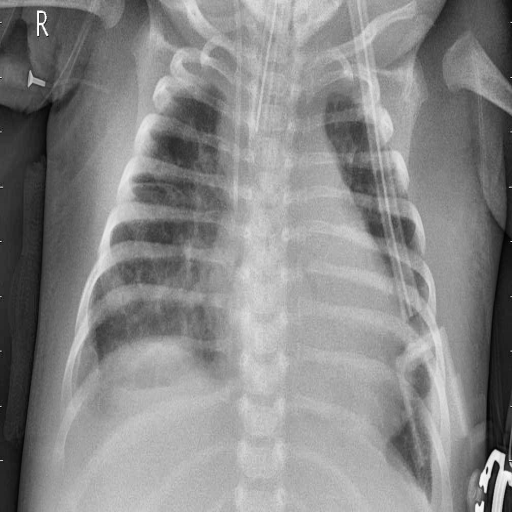
Finding: PNEUMONIA